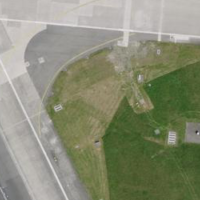
EUNIS habitat code: 57
Species observed at this site:
Datura stramonium